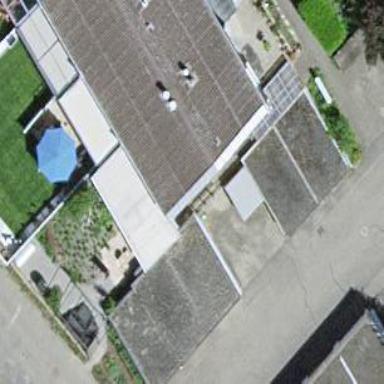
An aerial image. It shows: Group of garages.